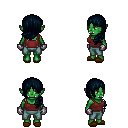
a pixel art fantasy rpg character, female body template, orc, green skin, maroon pirate shirt, teal pants, raven left-swept hairstyle, metal gloves, brown slippers, four views (front, back, left, right), 2x2 character sprite sheet, small pixel art, hard edges, no anti-aliasing